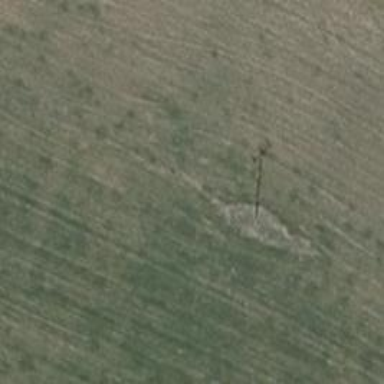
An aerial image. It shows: Minor power line.